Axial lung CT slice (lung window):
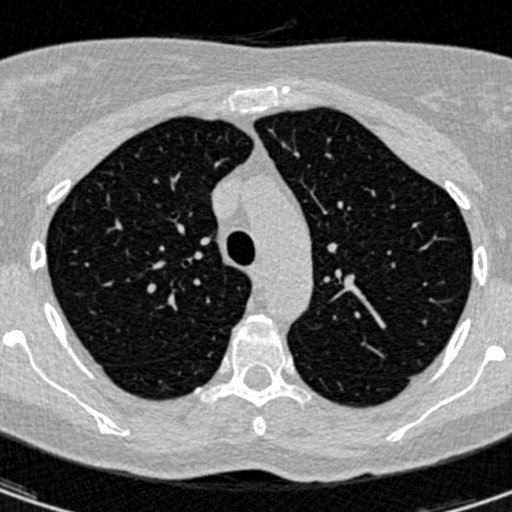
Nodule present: no